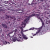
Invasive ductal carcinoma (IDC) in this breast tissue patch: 1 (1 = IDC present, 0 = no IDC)